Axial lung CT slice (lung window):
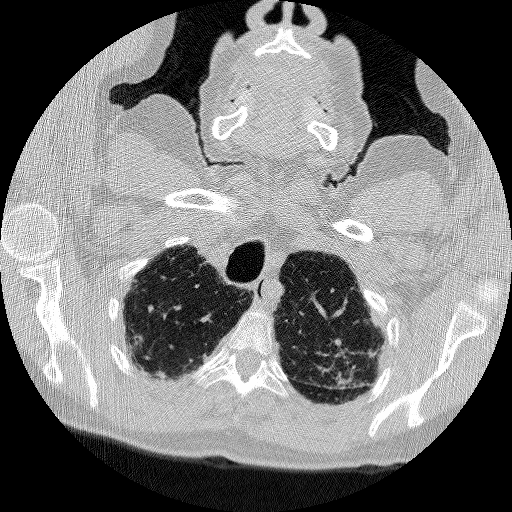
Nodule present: no